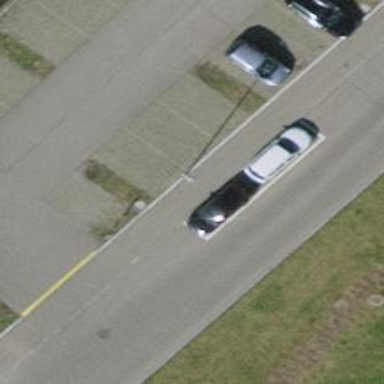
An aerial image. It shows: Parking lane designated for parking.